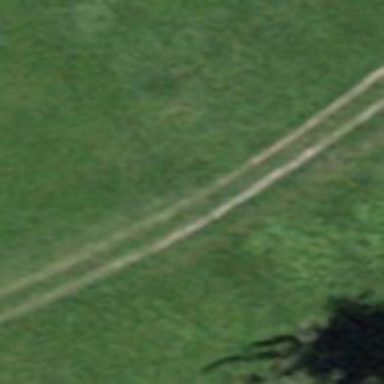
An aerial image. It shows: Earth track with grade 5 tracktype.